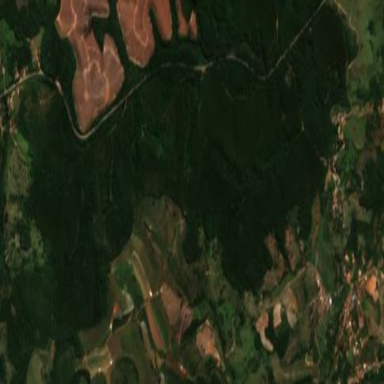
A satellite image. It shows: Forest area.